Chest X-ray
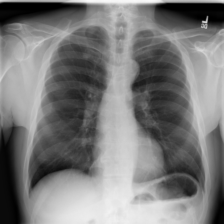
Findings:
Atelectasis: negative
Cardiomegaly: negative
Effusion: negative
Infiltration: negative
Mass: negative
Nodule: negative
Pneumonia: negative
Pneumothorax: negative
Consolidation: negative
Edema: negative
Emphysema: negative
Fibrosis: negative
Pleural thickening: negative
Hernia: negative